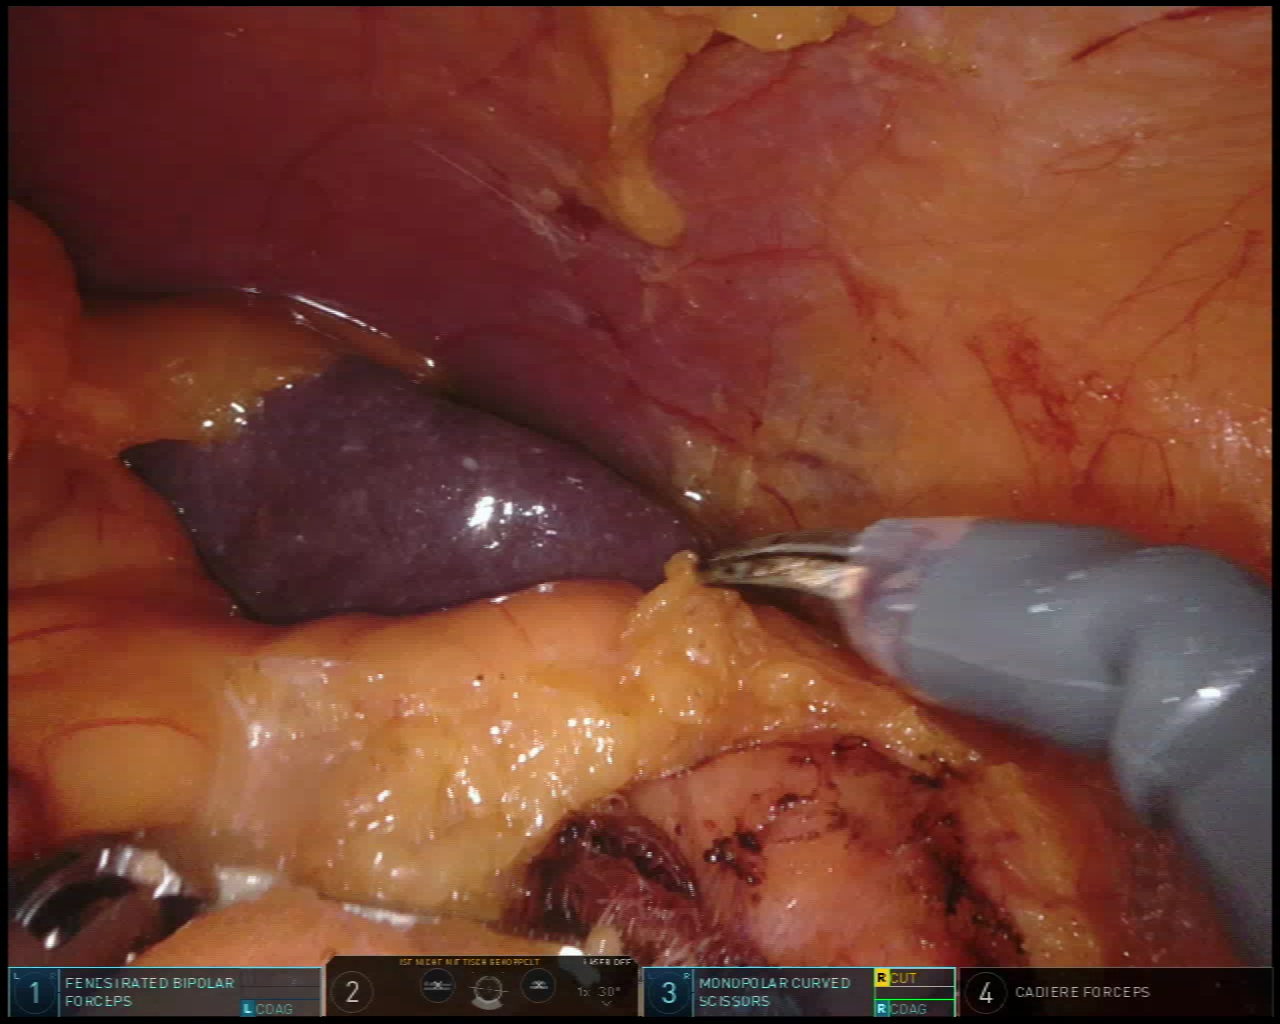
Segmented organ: spleen
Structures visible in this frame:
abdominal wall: yes
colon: no
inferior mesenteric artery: no
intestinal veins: no
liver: no
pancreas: no
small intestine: no
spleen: yes
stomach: no
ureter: no
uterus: no
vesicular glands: no